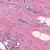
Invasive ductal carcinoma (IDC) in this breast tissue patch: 0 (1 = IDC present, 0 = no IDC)